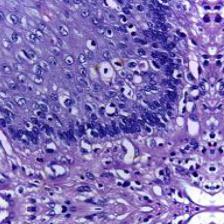
Diagnosis: Normal